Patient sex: M
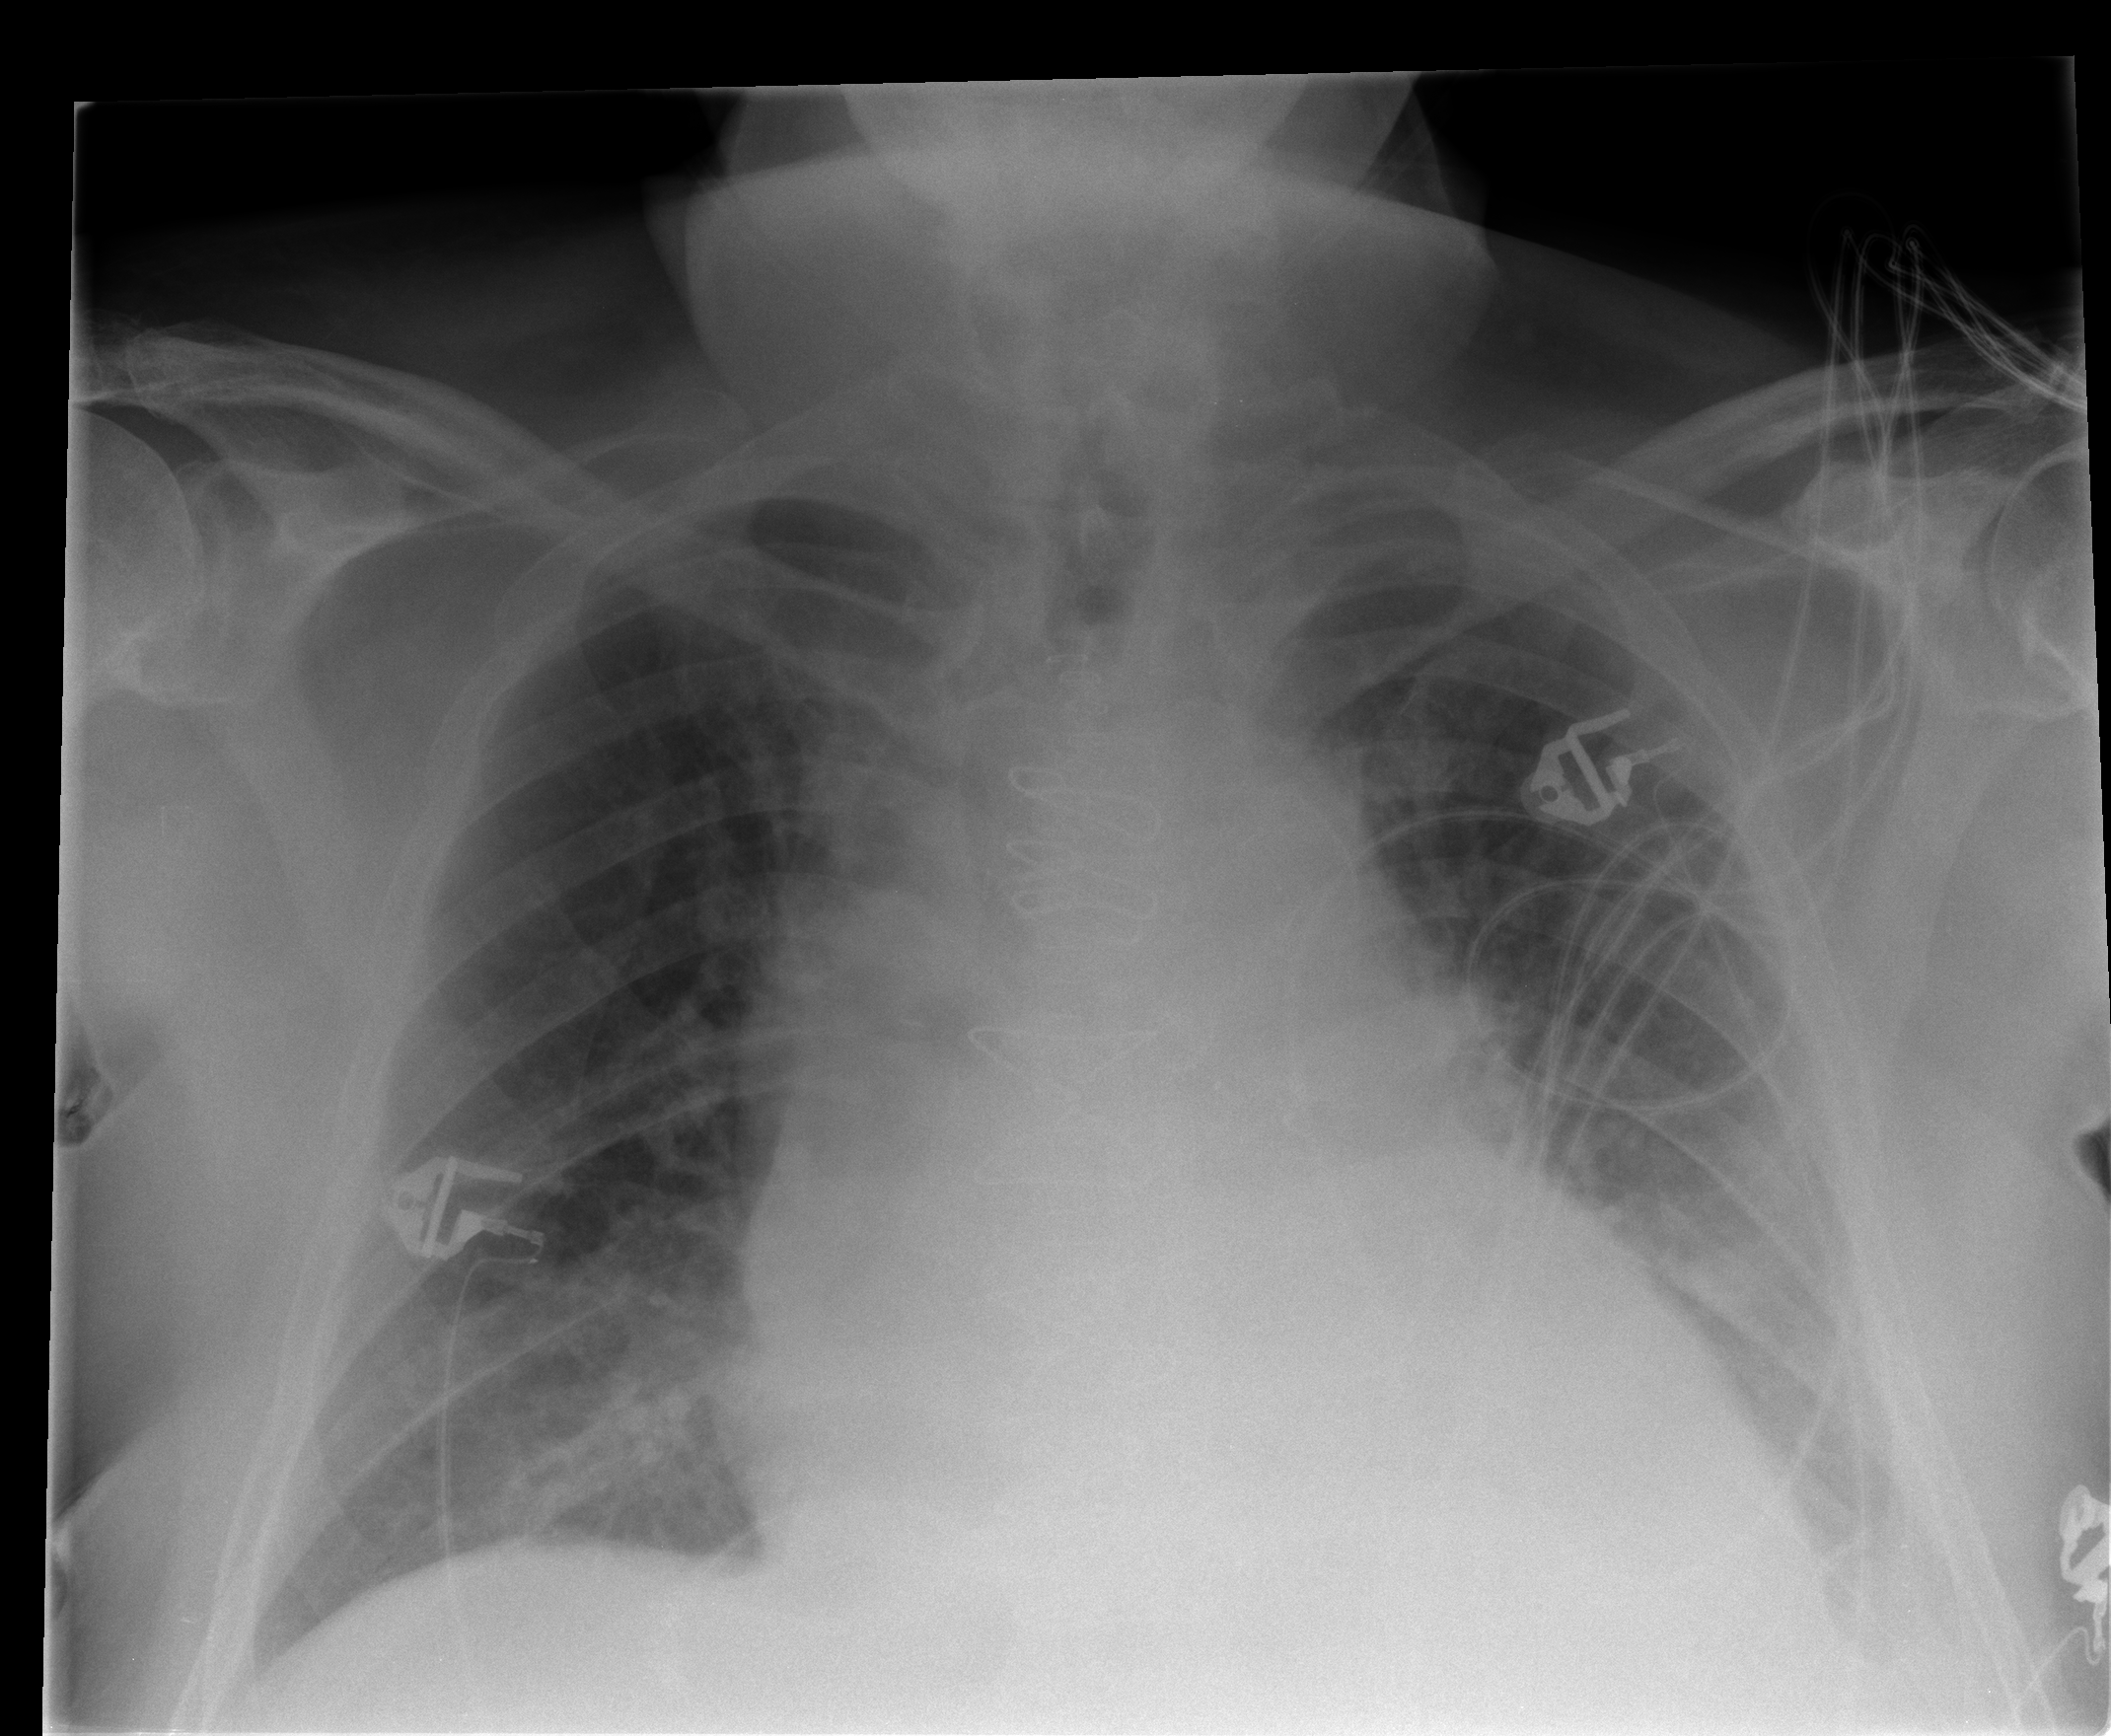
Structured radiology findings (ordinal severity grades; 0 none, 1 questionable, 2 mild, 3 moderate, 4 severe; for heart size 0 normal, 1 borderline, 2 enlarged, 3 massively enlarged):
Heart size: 3
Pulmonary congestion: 3
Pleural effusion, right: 0
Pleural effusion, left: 1
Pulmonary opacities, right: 0
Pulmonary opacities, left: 0
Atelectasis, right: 2
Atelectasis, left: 1